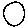
Label: circle